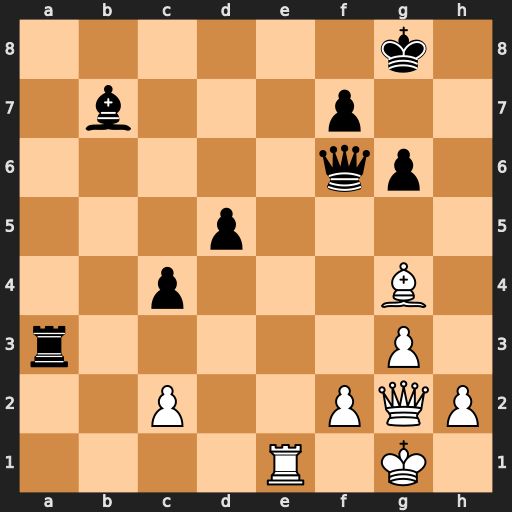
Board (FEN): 6k1/1b3p2/5qp1/3p4/2p3B1/r5P1/2P2PQP/4R1K1
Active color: w
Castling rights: -
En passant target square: -
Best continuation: Re8+ Kg7 Qh3 Ra1+ Kg2 d4+ f3